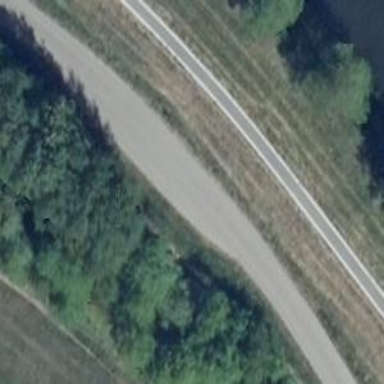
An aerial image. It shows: Passing place on the road.